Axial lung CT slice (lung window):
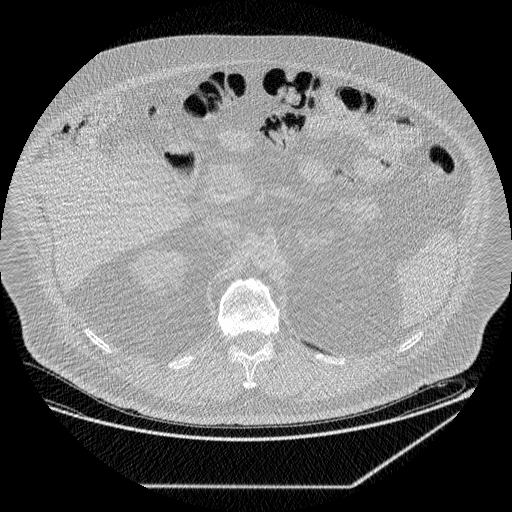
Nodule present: no